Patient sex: M
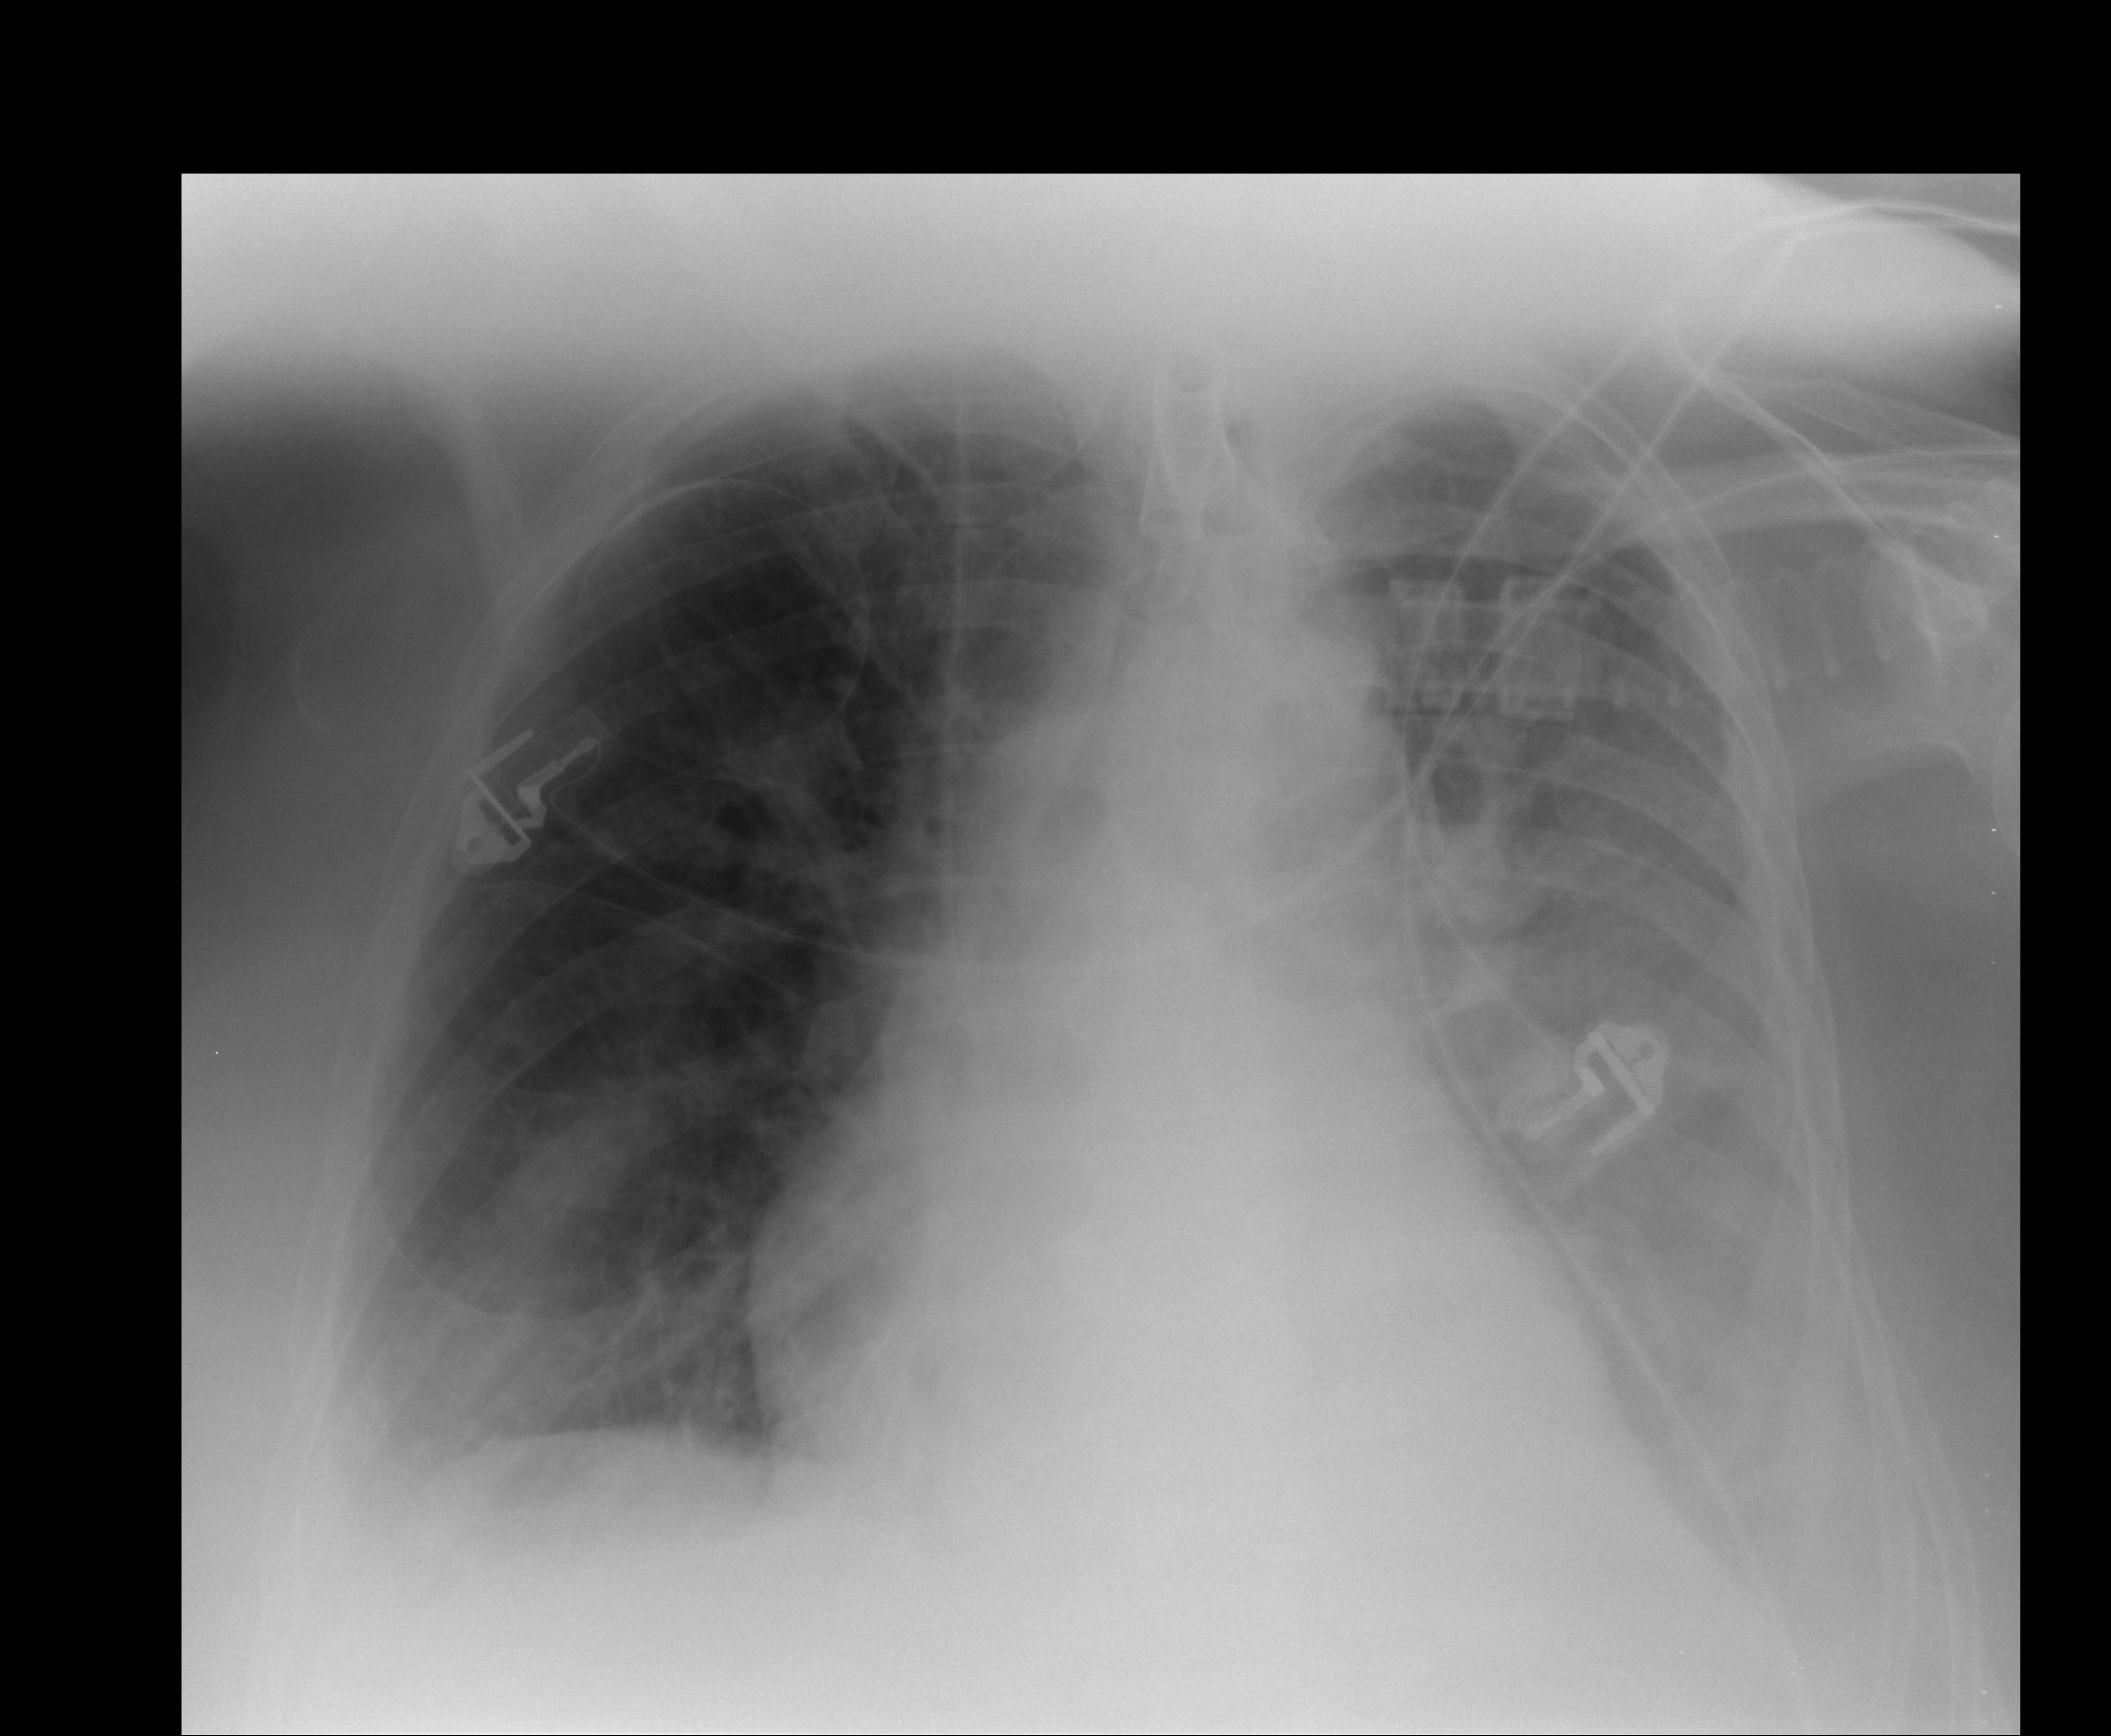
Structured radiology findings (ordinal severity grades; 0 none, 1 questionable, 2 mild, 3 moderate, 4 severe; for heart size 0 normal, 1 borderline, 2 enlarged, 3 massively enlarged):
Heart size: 0
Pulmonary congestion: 0
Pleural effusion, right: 2
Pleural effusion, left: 3
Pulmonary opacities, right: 2
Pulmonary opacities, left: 3
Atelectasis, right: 2
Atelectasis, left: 2